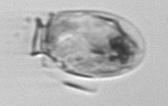
Label: Dinophysis_acuminata